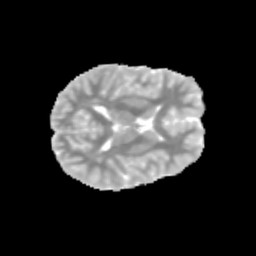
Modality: MD
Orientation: axial
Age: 12
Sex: male
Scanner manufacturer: siemens
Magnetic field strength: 3 T
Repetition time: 3.8 s
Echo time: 0.07 s